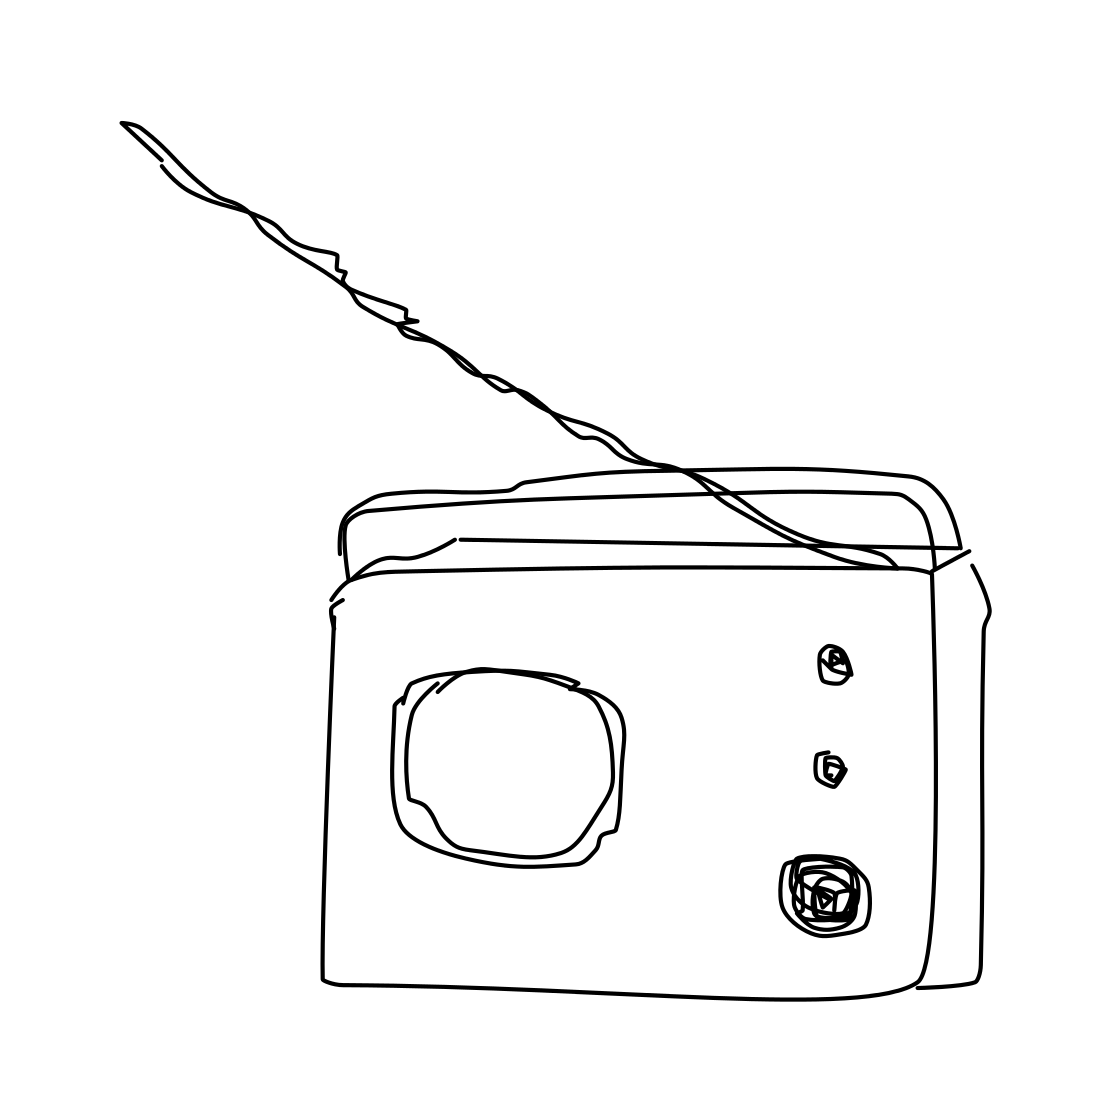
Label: radio